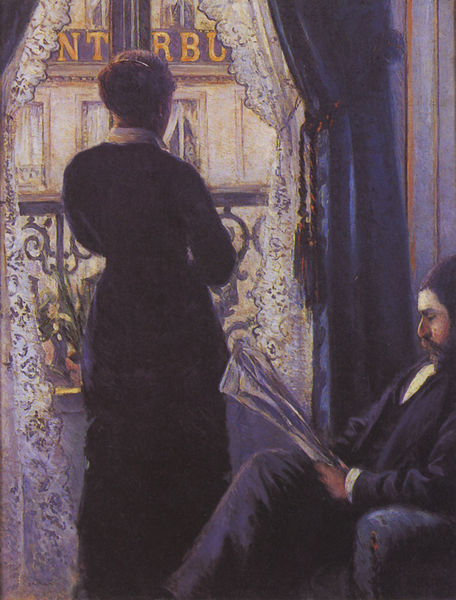
Titel: Interieur mit Frau am Fenster
Künstler: Gustave Caillebotte
Institution: Privatsammlung
Schlagwörter: blau, dunkel, gemälde, mann, schatten, weiß, gelb, impressionismus, sitzen, stadt, abend, blumen, fenster, frankreich, frau, frisur, hell, kleid, nacht, paris, profil, raum, rücken, schwarz, straße, tür, zimmer, ausblick, blick, dame, gebäude, haus, hochformat, anzug, bart, wand, bluse, knoten, kragen, lang, spitze, stehen, bild, innenraum, schauen, vorhang, brüstung, gitter, haare, interieur, realismus, sessel, sitzend, stehend, paar, spitzen, pflanze, pflanzen, voyeur, genre, balkon, dutt, ruhig, rückenansicht, schrift, ruhe, fassade, geschäft, beobachten, abends, laden, werbung, caillebotte, hotel, langeweile, dunkelblau, gardine, gardinen, jugendstil, tapete, vorhänge, krawatte, lesen, sitzt, verzierung, melancholisch, streifen, geländer, stimmung, kordel, quaste, rüsche, rüschen, nachdenken, still, foto, gusseisen, schild, schmiedeeisen, berlin, courbet, rückenfigur, zeitung, buchstaben, reklame, sonntag, toulouse-lautrec, ehepaar, schweigen, troddel, lesender, voyeurismus, troddeln, leser, balu, lesend, vorhand, gegenüber, zeitungsleser, lettern, fassde, hinausschauen, interesse, heim, intim, hochgeschlossen, balkongeländer, nachbar, spitzengardine, verzierun, frau am fenster, leuchtreklame, malerein, desinteresse, krgaen, txet, warm kalt, warm kalt kontast, zeitunglesen, gardienen, balkongitter, bedächtig, aussicht, parias, 19. jahrhundert, mann sessel, mann mit zeitung, frau fenster stehend, quaster, dtreng